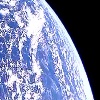
Label: cloud